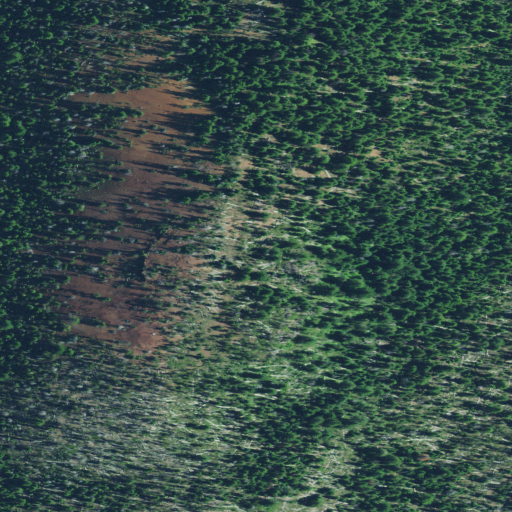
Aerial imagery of mountain in Oregon named Cinder Cone containing evergreen forest, grassland, and shrub